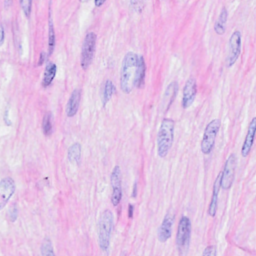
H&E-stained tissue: Breast